Question: I have the following HTML table:

Which has been generated using the following code:
'''
<table id="myTable">
<thead>
<tr>
<th> ID</th>
<th> Name</th>
<th> Number</th>
<th> Values</th>
</tr>
</thead>
<tbody>
<tr>
<td> 1</td>
<td> House</td>
<td> 324342</td>
<td>
<a href="#"> House </a> <br/>
<a href="#"> Cat </a> <br/>
<a href="#"> Dog </a> <br/>
<a href="#">Street </a>
</td>
</tr>
<tr>
<td> 2 </td>
<td> Car </td>
<td> 45353 </td>
<td>
<a href="#"> House </a> <br/>
<a href="#"> Cat </a> <br/>
<a href="#"> Dog </a> <br/>
<a href="#">Street </a>
</td>
</tr>
<tr>
<td> 3 </td>
<td> Dog </td>
<td > 5353 </td>
<td>
<a href="#"> House </a> <br/>
<a href="#"> Cat </a> <br/>
<a href="#"> Dog </a> <br/>
<a href="#">Street </a>
</td>
</tr>
<tr>
<td> 4</td>
<td> Street </td>
<td> 354235</td>
<td>
<a href="#"> House </a> <br/>
<a href="#"> Cat </a> <br/>
<a href="#"> Dog </a> <br/>
<a href="#">Street </a>
</td>
</tr>
</tbody>
</table>
'''
You can notice from the code that the values column are actually hyper-links.
How is it possible using jQuery that when i click on any of the hyper link in the value column, that value is moved to the name column from the same row. So for example in the third column, when i click on the '"<a href="#"> Cat </a>"' hyper link, the word "Cat" will be moved to the second column and replacing the word "Dog"
The important thing is that I cannot put 'id' tags around each word and then use jQuery to do the replacing based on the ID tag. The reason for that is because the table is SO big that if i generate a jquery script for every single row, it would be too much jquery on the page.
So i need a way for jQuery to identify the values based on the column and row number when i click on the link and then do the replacement based on that in the table with id "myTable". If I click in the column on the word "Cat" on the third row, then jQuery must find the row number i just clicked in and then replace the word "Dog" in the column of the same row.
<URL>
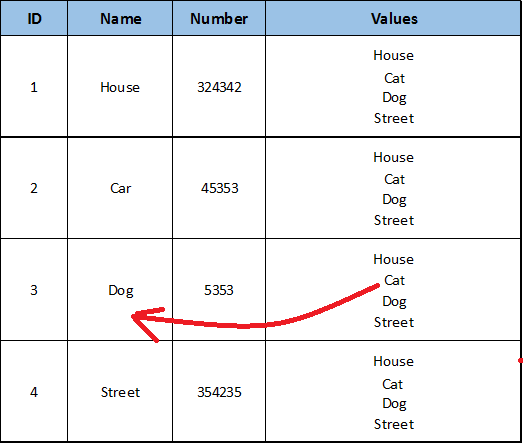
Answer: <URL>
'''
$('#myTable a').click(function () {
$(this).closest('tr').find('td').eq(1).text($(this).text());
});
'''
<URL>
<URL>
<URL>
<URL>
<URL>
---
UPDATE:
If you need to be more specific about which anchors get the click function, do this:
<URL>
'''
$('#myTable td').eq(3).find('a').click(function () {
$(this).closest('tr').find('td').eq(1).text($(this).text());
});
'''
It will only apply the click function to anchors in column 4.